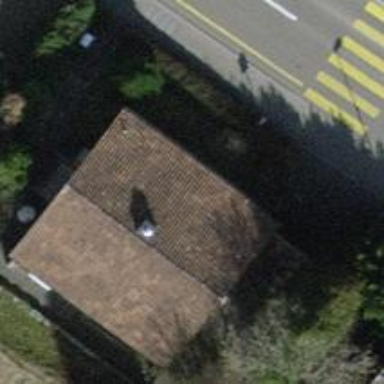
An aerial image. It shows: Detached building.